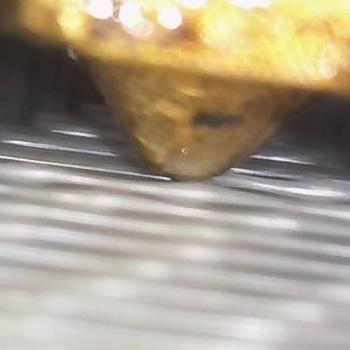
Flow rate: 33%